Field crop: tomato
Growth stage: 1
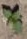
Species: solanum